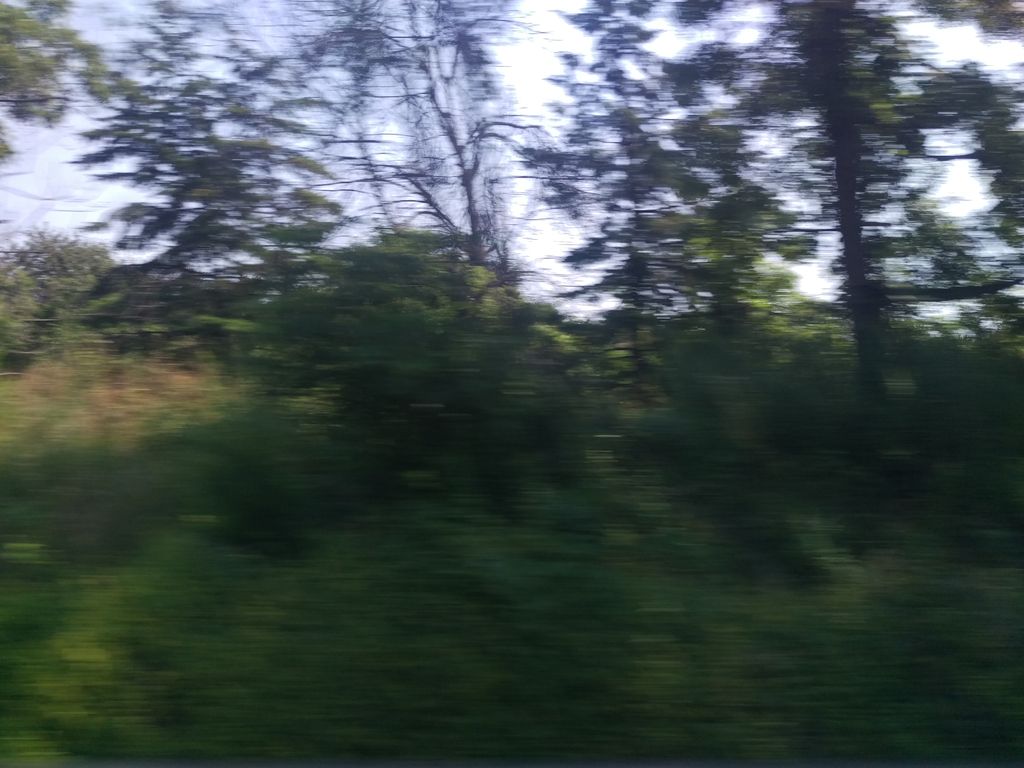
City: toronto